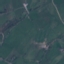
Land use / land cover: Pasture